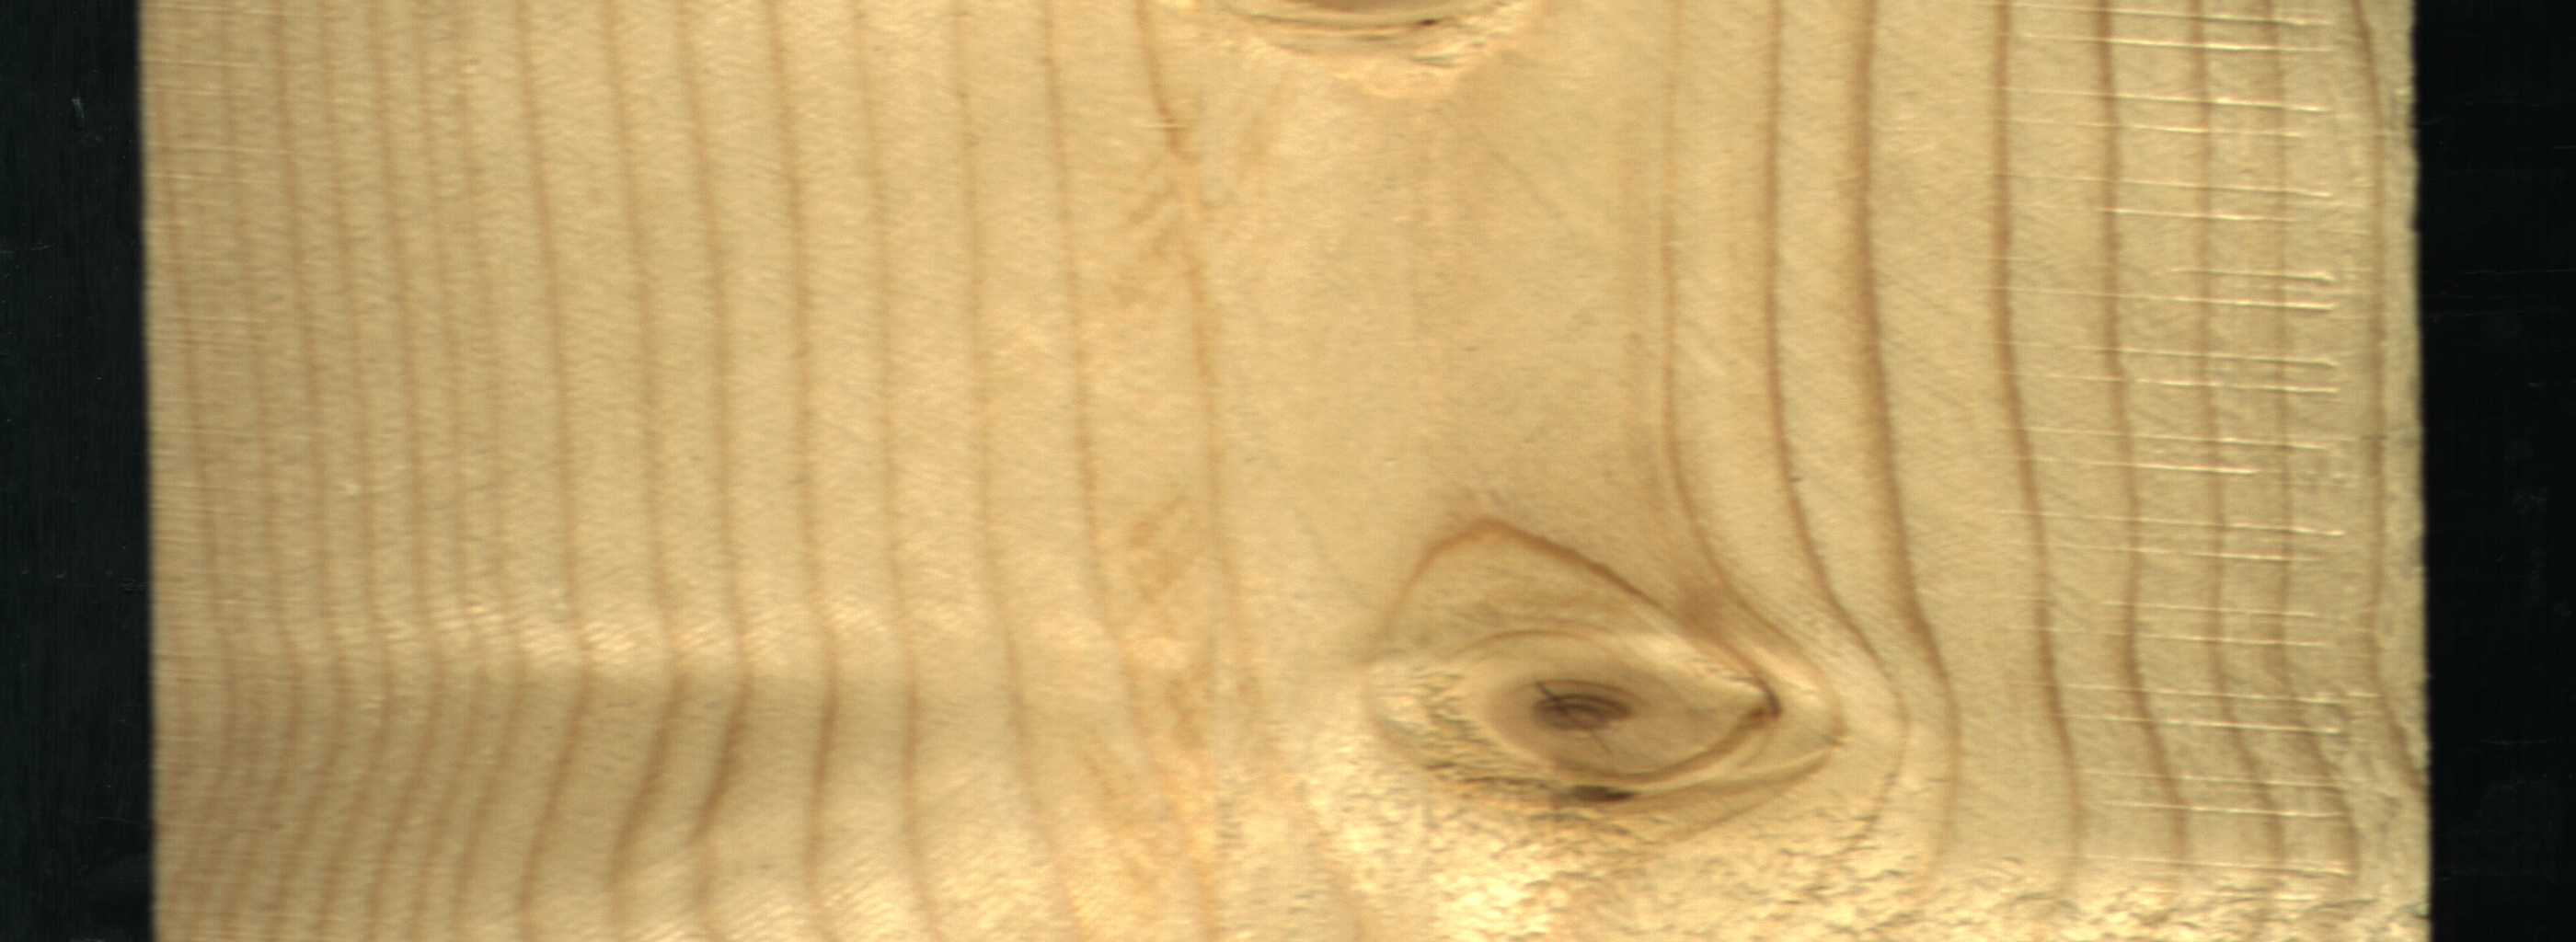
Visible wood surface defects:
Live_Knot
Live_Knot